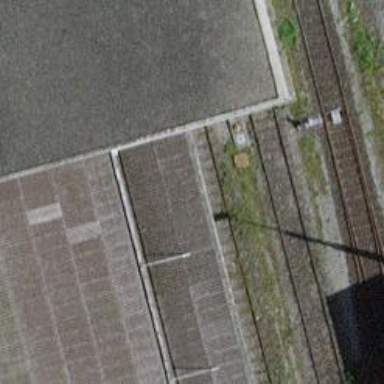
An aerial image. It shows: Railway yard with building passage tunnel.